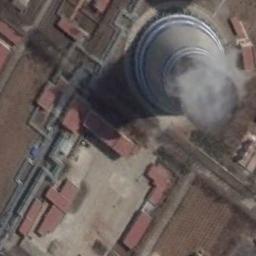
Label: thermal_power_station